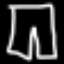
Label: pants